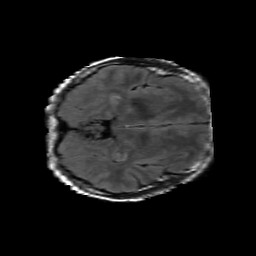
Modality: FLAIR
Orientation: axial
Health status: ill
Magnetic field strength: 3 T